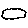
Label: cloud